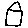
Label: house